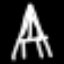
Label: The Eiffel Tower